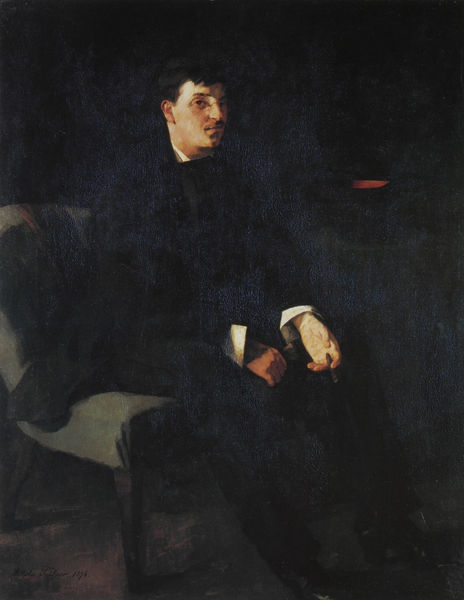
Titel: Carl Schuch (1846 - 1903)
Künstler: Heinrich Wilhelm Trübner
Standort: Berlin
Institution: Staatliche Museen zu Berlin, Preußischer Kulturbesitz
Schlagwörter: blau, dunkel, gemälde, hand, kopf, mann, schatten, weiß, grün, impressionismus, sitzen, degas, finger, grau, haar, hell, hintergrund, kleid, licht, mund, nase, ohr, orange, profil, raum, schwarz, stirn, stuhl, blick, rot, rock, anzug, bart, hemd, hose, jacke, jung, schnurrbart, augen, falten, gesicht, halten, kragen, schale, ärmel, bildnis, herr, hände, innenraum, portrait, porträt, rückenlehne, signatur, boden, auge, haare, mantel, sessel, sitzend, stoff, kinn, kontrast, ofen, helldunkel, düster, lehne, schuhe, oliv, bezug, polster, rauchen, zigarre, maler, streifen, dreiviertelprofil, hemdkragen, kinnbart, schnauzer, selbstporträt, lehnstuhl, links, brille, manschetten, schuh, ganzkörper, halbprofil, rauchend, zigarette, zigarillo, gelassen, lässig, raucher, stuhlbein, stuhlbeine, wweiss, priester, junger, kin, absatz, weißes hemd, glühend, anzg, zwischen, rotes schimmern, pilzer